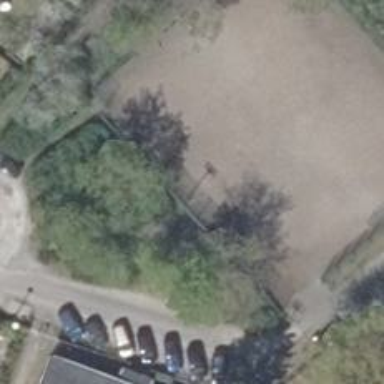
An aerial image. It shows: Basketball playground with basketball backboard.